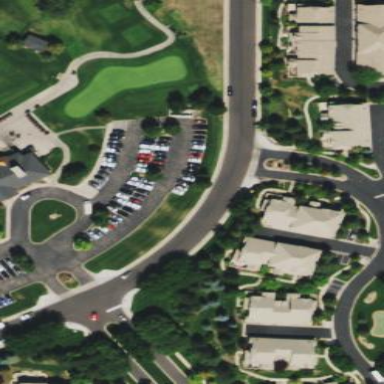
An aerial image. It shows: Parking area.